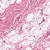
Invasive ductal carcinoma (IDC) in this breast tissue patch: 0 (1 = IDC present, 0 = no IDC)